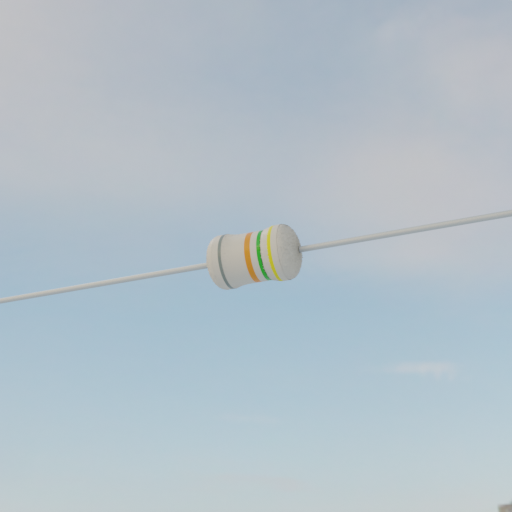
Resistor colour bands (in order): gray, orange, green, yellow